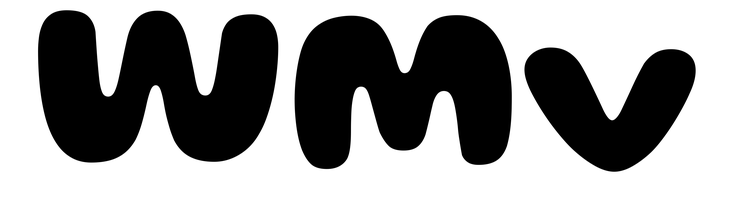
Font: Gluten_Bold